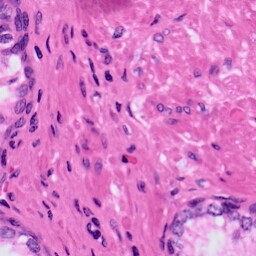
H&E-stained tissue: Prostate